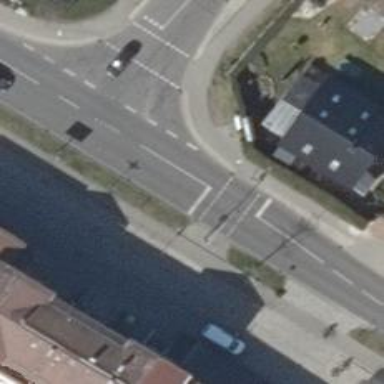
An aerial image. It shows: Road with traffic signals.